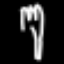
Label: fork